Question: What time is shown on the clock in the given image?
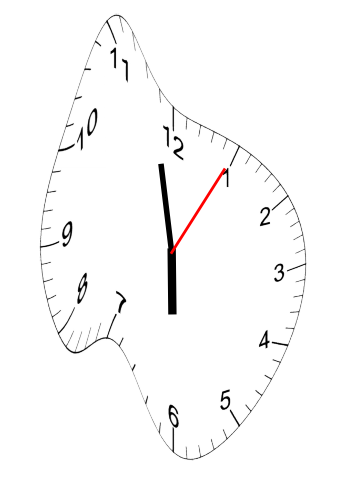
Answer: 05:58:05